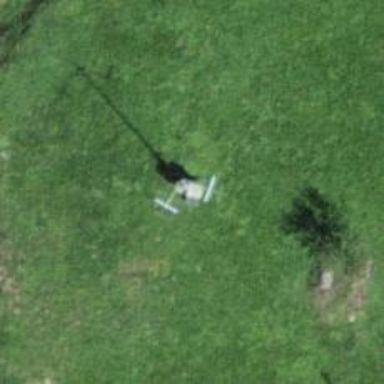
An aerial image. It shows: Communication mast tower.